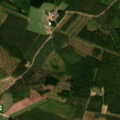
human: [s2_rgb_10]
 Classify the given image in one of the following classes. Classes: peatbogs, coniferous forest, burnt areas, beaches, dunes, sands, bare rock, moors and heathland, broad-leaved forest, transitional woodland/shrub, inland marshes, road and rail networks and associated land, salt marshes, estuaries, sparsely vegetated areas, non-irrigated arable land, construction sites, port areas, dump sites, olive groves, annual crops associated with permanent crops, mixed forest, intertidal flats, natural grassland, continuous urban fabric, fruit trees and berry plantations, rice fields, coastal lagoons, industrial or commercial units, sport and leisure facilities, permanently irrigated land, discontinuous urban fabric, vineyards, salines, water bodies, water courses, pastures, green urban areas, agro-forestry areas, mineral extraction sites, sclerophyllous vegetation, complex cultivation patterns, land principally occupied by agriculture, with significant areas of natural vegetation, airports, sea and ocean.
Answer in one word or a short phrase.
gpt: non-irrigated arable land, coniferous forest, mixed forest